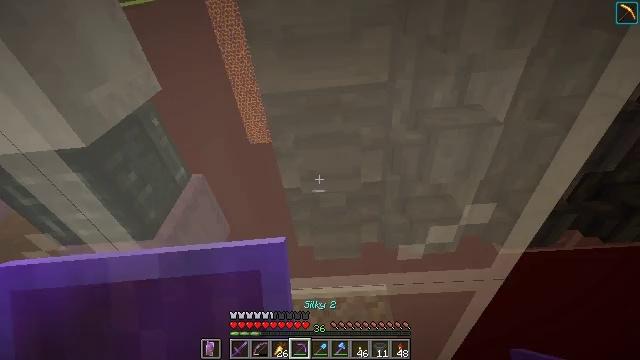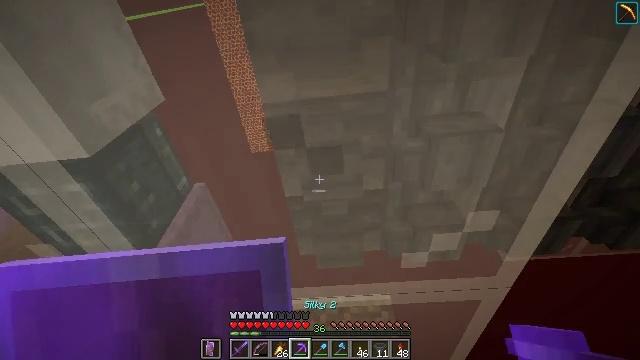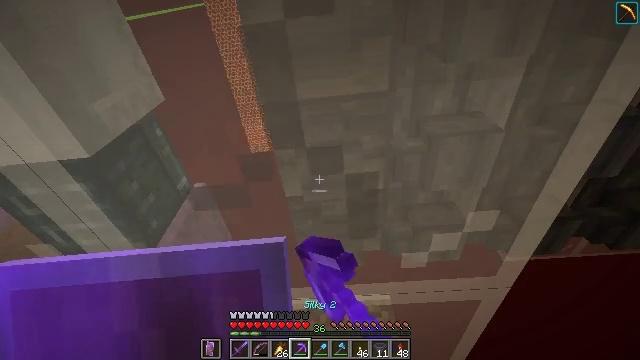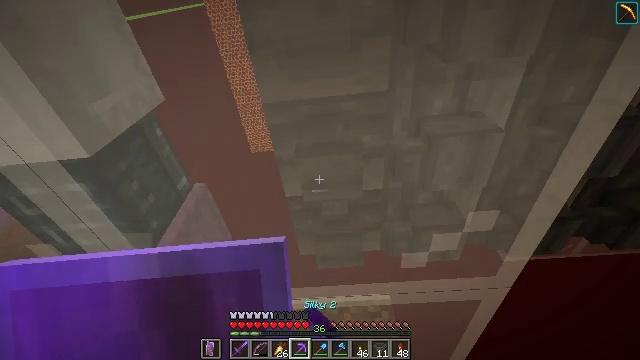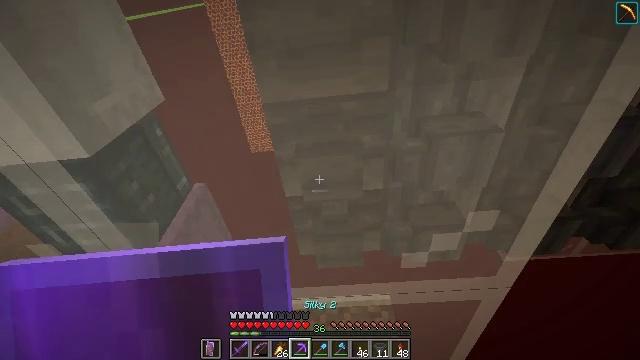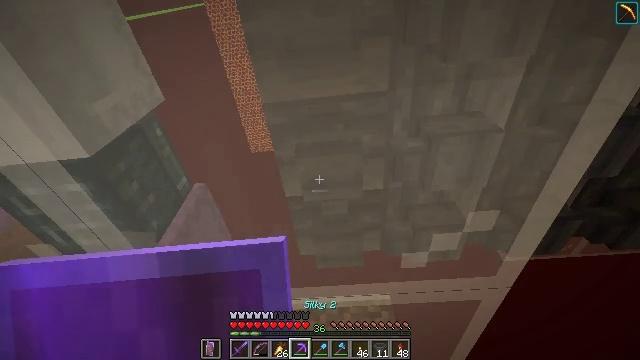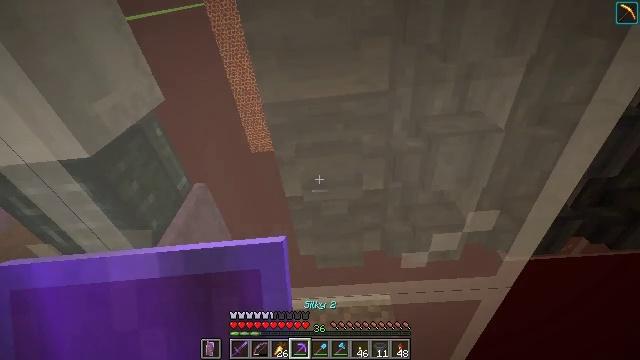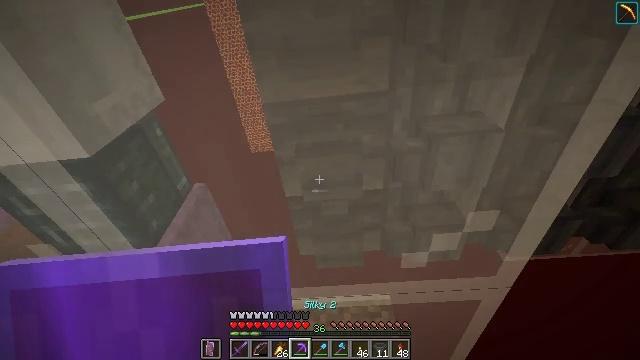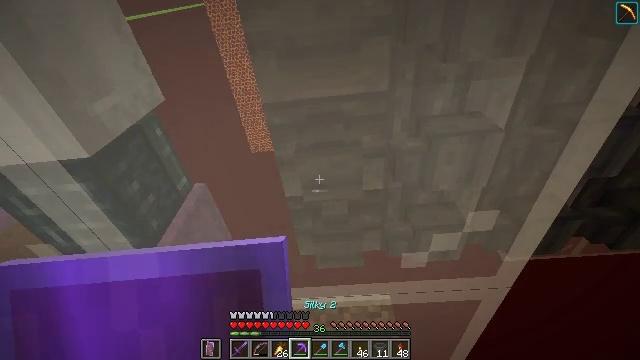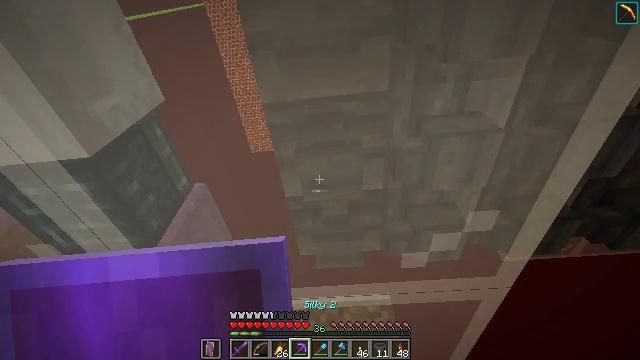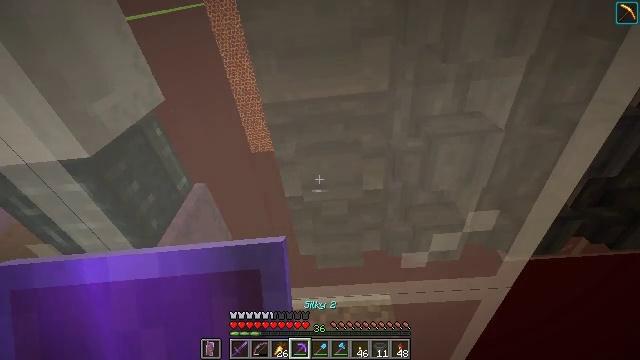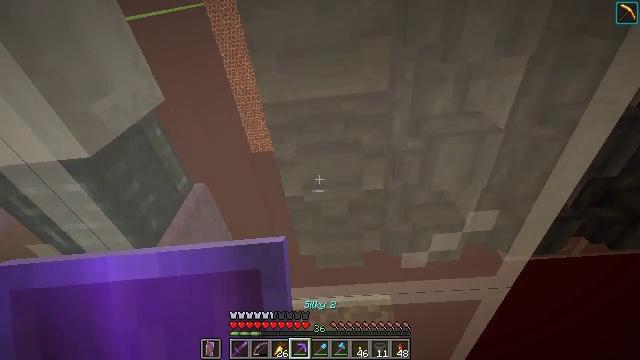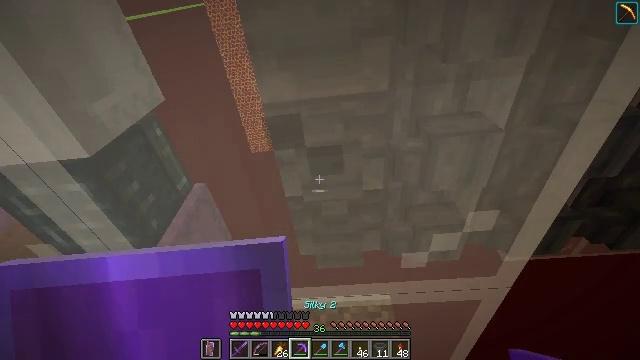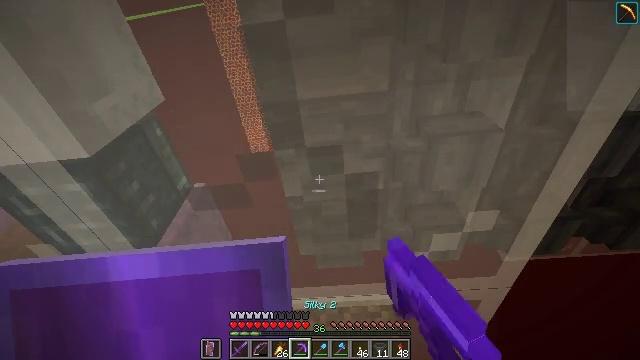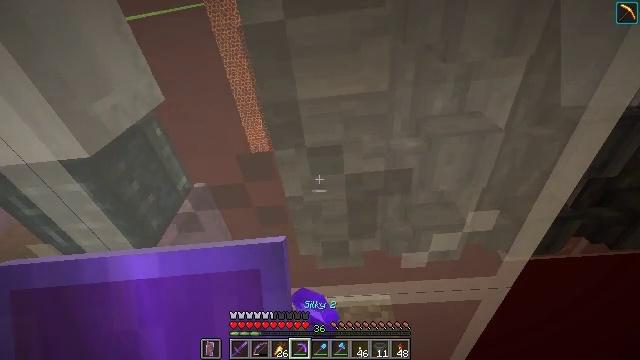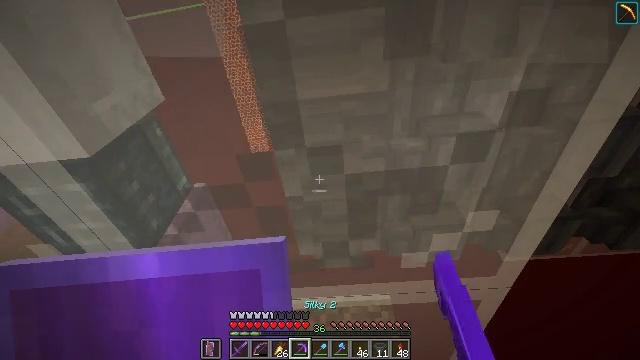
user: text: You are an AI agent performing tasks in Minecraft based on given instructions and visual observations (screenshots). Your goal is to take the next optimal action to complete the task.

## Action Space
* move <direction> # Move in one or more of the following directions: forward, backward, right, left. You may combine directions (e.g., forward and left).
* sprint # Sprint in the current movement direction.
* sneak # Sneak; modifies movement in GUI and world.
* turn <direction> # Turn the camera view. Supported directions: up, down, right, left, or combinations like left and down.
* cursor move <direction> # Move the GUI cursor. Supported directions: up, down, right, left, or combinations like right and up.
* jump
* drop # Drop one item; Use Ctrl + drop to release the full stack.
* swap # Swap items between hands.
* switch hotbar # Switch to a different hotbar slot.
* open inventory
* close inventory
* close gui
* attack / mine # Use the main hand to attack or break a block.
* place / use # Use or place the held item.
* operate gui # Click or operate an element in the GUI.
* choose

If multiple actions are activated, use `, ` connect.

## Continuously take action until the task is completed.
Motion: motion action
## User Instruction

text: Get white stained glass into your inventory.
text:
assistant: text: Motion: attack / mine
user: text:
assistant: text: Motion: attack / mine
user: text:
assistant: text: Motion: no_op
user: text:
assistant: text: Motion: no_op
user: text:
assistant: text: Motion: no_op
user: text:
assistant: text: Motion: no_op
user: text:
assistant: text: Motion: no_op
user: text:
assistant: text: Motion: no_op
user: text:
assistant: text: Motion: no_op
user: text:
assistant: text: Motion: no_op
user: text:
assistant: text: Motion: no_op
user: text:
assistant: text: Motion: attack / mine
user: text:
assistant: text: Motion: attack / mine
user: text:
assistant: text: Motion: attack / mine
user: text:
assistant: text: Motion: attack / mine
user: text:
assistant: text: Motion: attack / mine
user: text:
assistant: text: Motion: attack / mine
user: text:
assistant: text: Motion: attack / mine
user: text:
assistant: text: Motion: attack / mine
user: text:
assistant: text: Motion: attack / mine
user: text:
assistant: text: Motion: attack / mine
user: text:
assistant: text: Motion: attack / mine
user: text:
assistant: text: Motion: attack / mine
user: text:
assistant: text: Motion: attack / mine
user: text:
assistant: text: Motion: no_op
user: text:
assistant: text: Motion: no_op
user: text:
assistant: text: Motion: move forward
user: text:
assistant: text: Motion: move forward
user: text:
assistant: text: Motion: move forward
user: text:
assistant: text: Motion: no_op